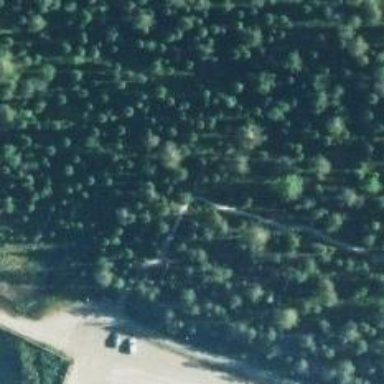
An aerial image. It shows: Intermediate Nordic path groomed for classic and skating.